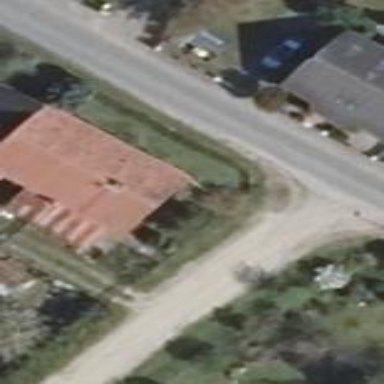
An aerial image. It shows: Flat-roofed house.